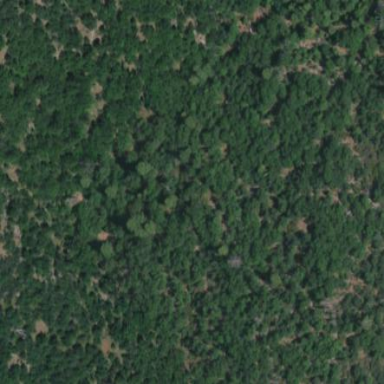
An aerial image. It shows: Forest area.